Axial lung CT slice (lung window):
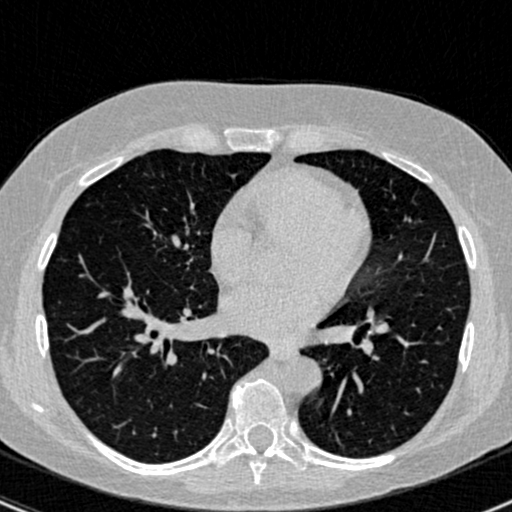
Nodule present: no